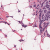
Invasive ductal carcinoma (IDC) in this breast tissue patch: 1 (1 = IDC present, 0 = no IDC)